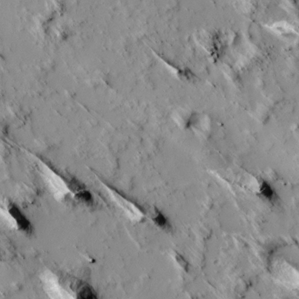
Label: non_frost